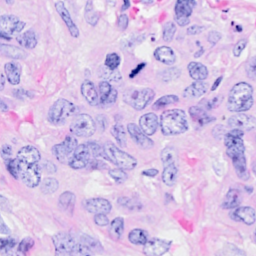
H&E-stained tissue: Breast